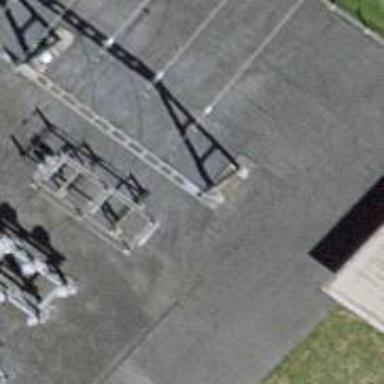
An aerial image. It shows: Three power lines with cables.